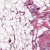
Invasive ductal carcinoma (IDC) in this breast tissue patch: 0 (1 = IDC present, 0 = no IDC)